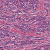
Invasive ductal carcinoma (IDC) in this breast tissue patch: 1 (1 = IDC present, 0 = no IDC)